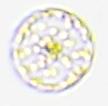
Label: Coscinodiscus